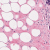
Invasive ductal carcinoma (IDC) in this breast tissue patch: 0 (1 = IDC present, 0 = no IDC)